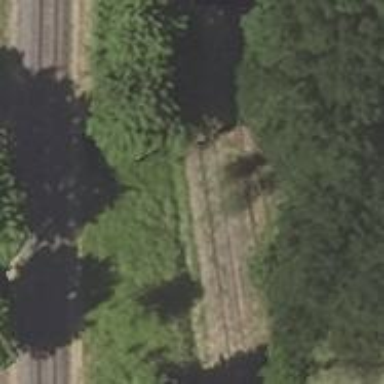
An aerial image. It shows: Abandoned railway.